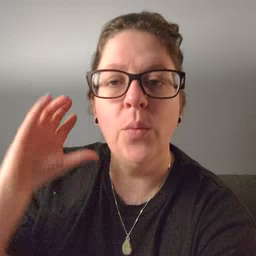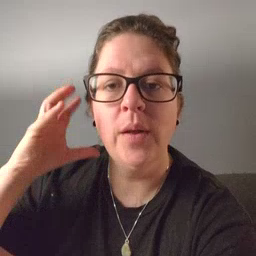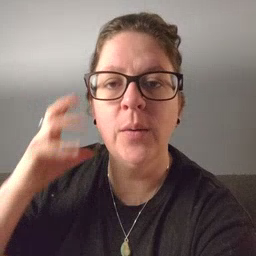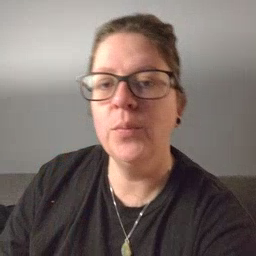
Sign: radio